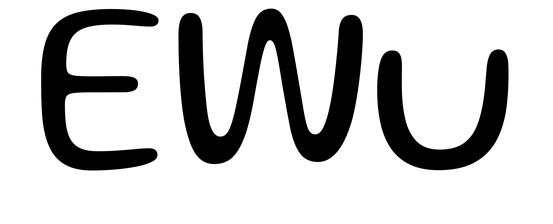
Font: Gluten_Light